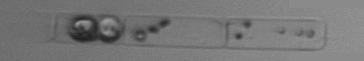
Label: Guinardia_delicatula_TAG_internal_parasite